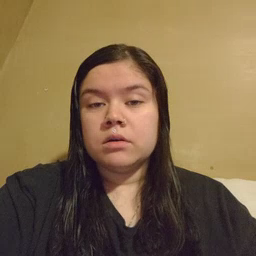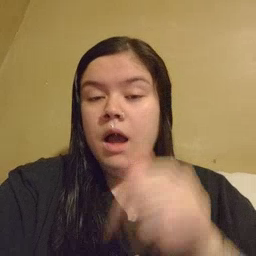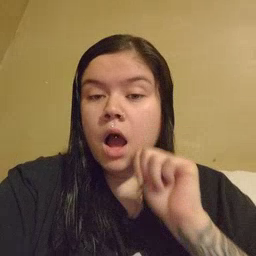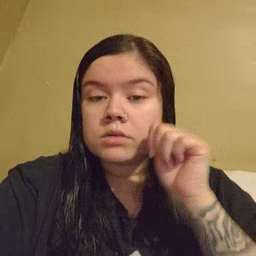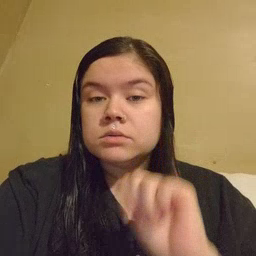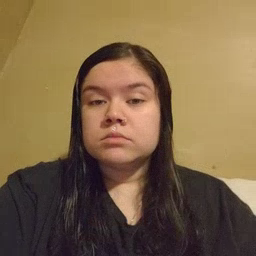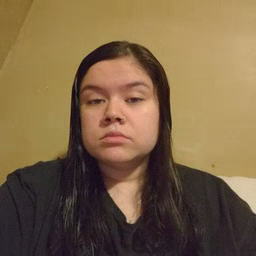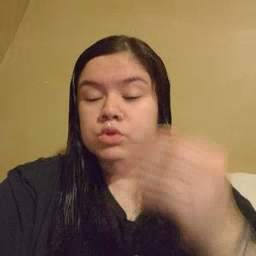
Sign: aunt